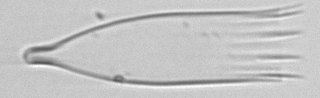
Label: Favella